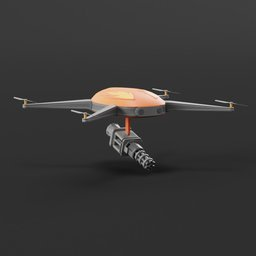
Label: mechanical